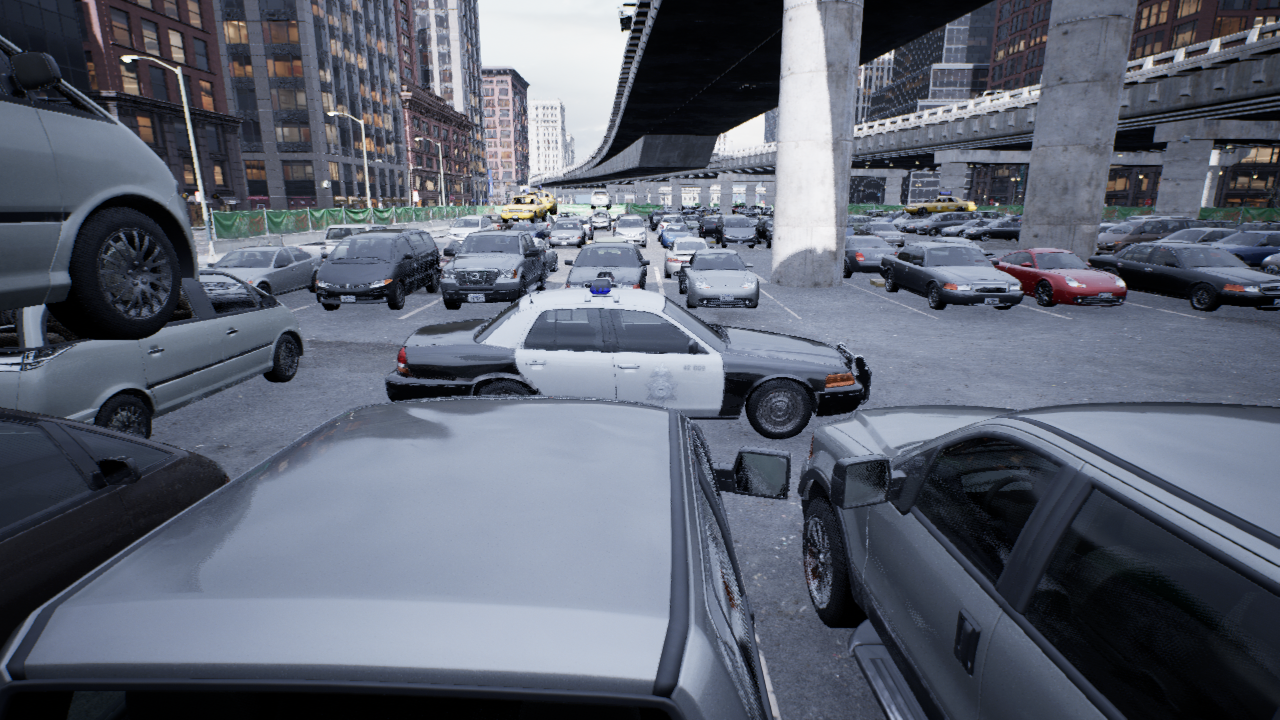
Venue: arterial
Lighting: overcast
Vehicle rig: sedan